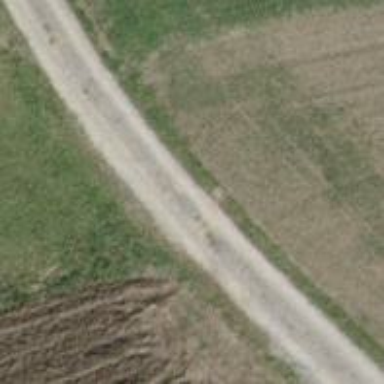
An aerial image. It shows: Track with compacted grade2 surface.